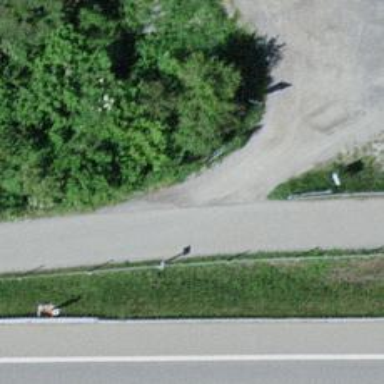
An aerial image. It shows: Asphalt track with grade1 tracktype.